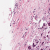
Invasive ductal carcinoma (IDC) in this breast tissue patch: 1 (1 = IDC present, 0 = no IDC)